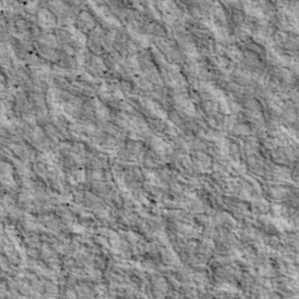
Label: non_frost